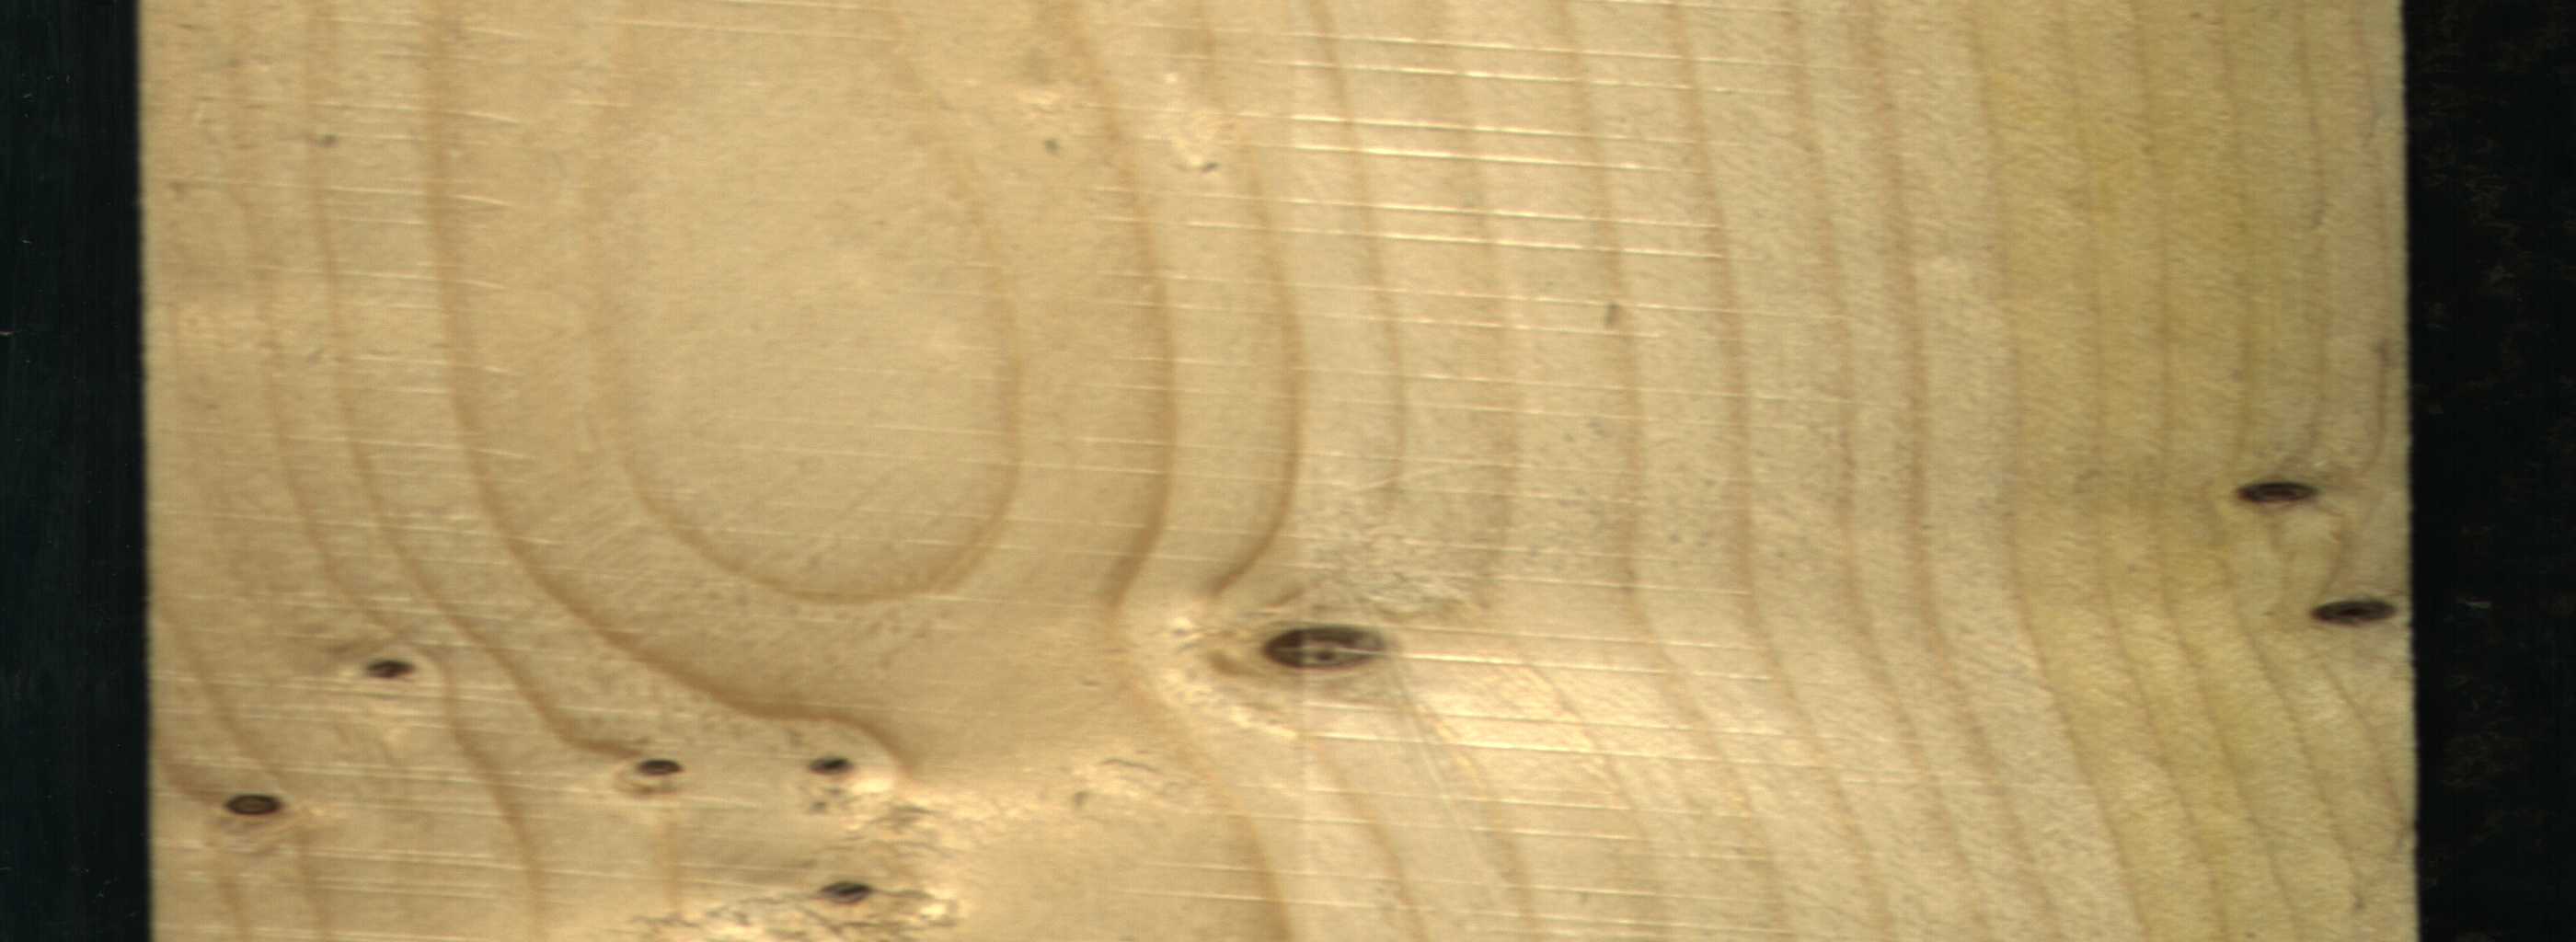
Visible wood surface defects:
Dead_Knot
Dead_Knot
Dead_Knot
Dead_Knot
Dead_Knot
Dead_Knot
Dead_Knot
Dead_Knot